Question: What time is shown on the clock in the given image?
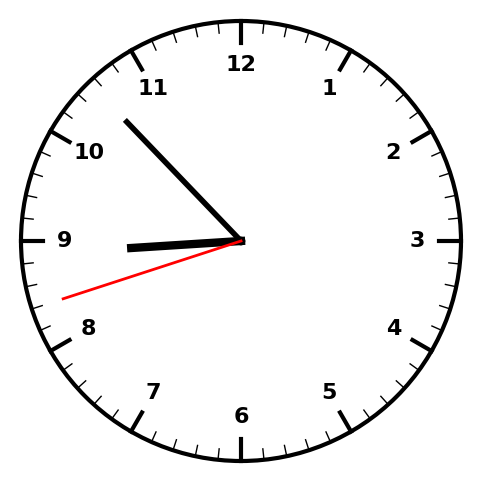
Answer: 08:52:42